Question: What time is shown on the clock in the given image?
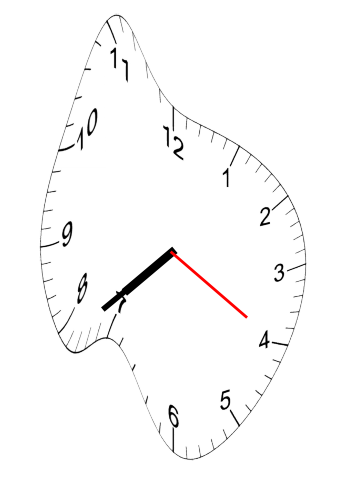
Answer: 07:38:20